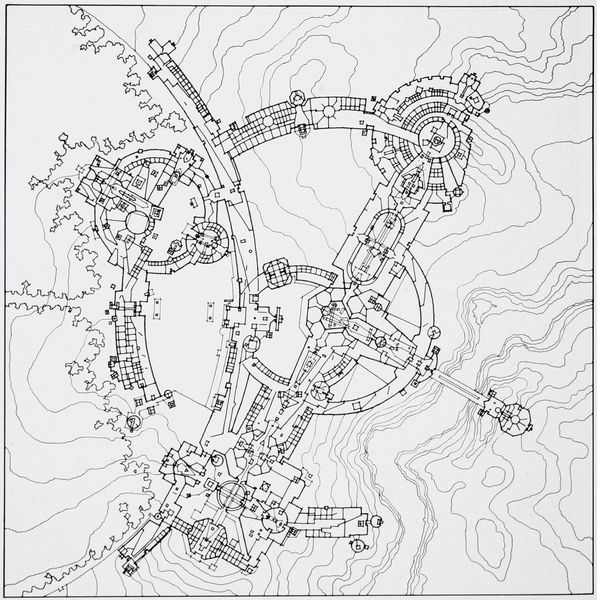
Titel: Idealstadt, Grundriss der Gesamtanlage
Künstler: Lebbeus Woods
Schlagwörter: skizze, zeichnung, gebäude, architektur, wege, bogen, ort, linien, tusche, entwurf, karte, plan, grundriss, höhenlinie, höhenlinien